Question: I noticed that not all file types end up in Eclipse history. Is there a way to edit the preferences so that all file types get the history treatment? *.js, *.jsp, *.xhtml, *.css...
EDIT: I since had many instances of history not being saved correctly. In this example, it was a java file that i made quick modifications

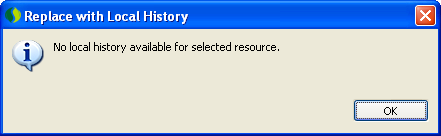
Answer: Hm, can you double-check? In Eclipse Helios, I can create e.g. a text file in a Java project and it is correctly tracked by the History mechanism.